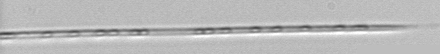
Label: Rhizosolenia